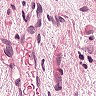
Metastatic tissue present: yes